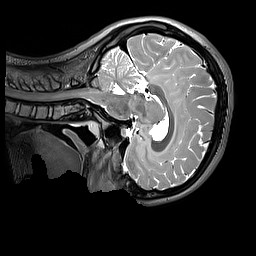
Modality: T2w
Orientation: sagittal
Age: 13
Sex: female
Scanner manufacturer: siemens
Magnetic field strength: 3 T
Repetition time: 3.2 s
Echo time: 0.408 s